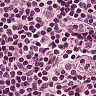
Metastatic tissue present: no